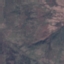
Land use / land cover: HerbaceousVegetation